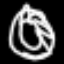
Label: donut